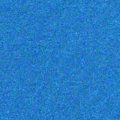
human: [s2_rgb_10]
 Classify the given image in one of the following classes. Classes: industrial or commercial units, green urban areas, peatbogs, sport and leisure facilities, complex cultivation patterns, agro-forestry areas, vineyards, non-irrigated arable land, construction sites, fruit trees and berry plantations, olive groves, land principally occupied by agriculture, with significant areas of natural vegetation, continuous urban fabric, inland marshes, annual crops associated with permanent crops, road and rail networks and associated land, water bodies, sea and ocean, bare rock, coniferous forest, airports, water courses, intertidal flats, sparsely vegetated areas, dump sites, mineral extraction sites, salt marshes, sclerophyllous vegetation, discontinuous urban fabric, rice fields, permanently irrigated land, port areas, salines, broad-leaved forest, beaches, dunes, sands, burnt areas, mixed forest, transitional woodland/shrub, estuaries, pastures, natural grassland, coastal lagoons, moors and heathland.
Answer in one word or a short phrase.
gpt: sea and ocean